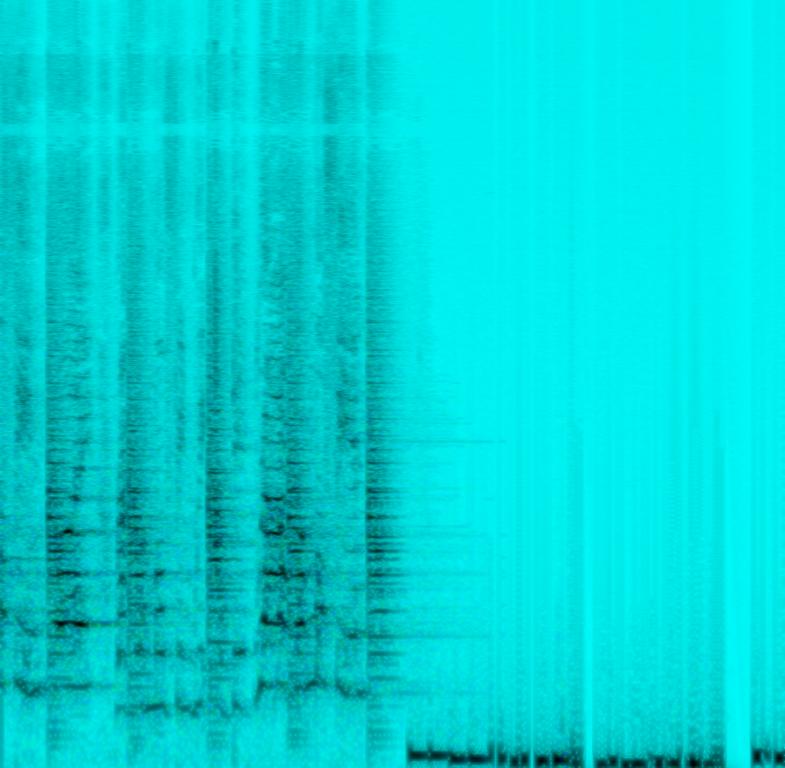
A male Latin singer sings this cool melody. The song is medium tempo with keyboard accompaniment and steady drumming rhythm and a percussive bass-line with missing harmonies. The song is experimental and has bad audio quality.